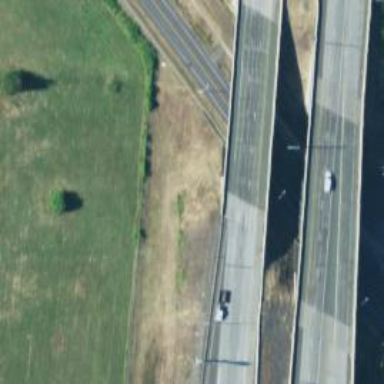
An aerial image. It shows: Asphalt bridge over motorway.